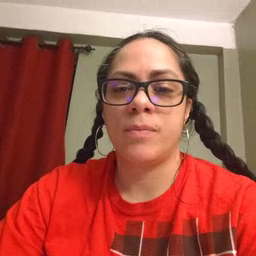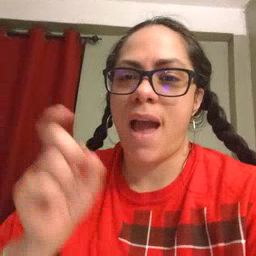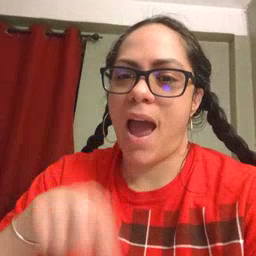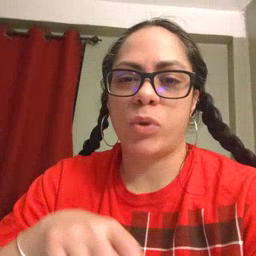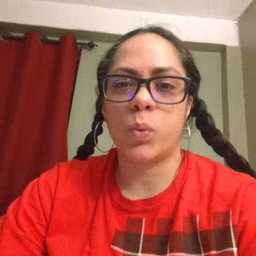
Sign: haveto